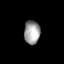
Tissue: skin
Cell type: Others
Senescence score: 0.7522
Nuclear area (px): 364
Mean DAPI intensity: 158.978